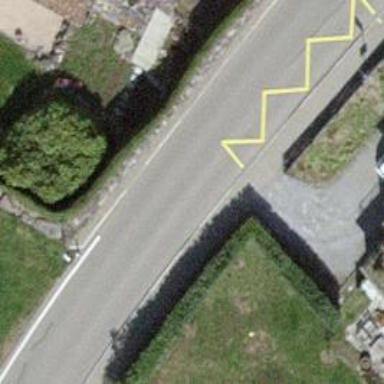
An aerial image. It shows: Hedge acting as barrier.